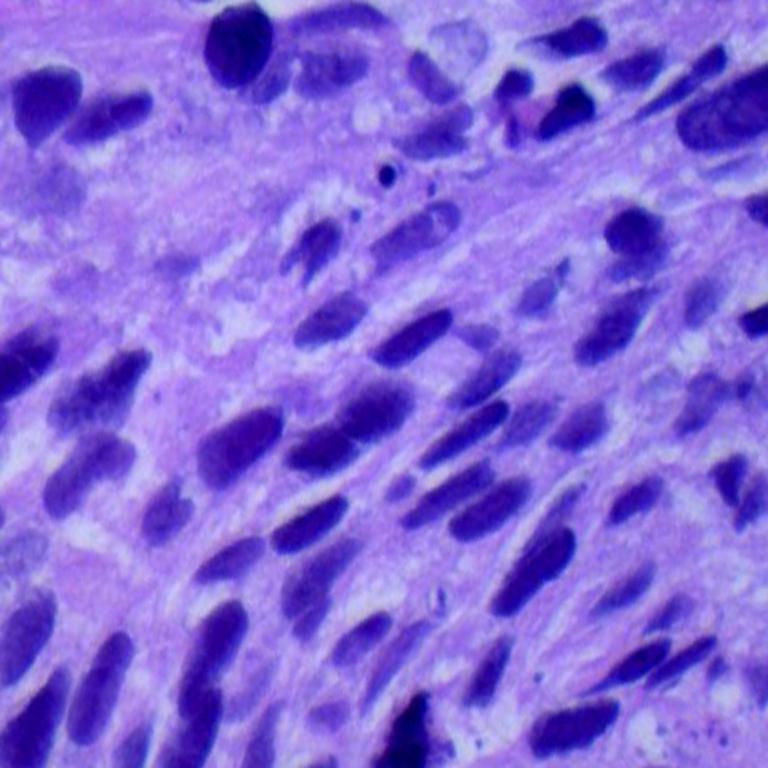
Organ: lung
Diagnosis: squamous carcinomas